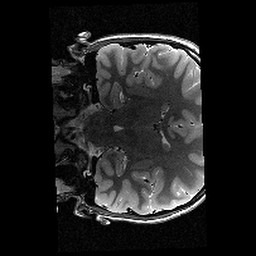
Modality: T2w
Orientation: coronal
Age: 11
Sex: female
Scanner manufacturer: siemens
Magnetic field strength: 3 T
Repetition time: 9.23 s
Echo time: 0.067 s